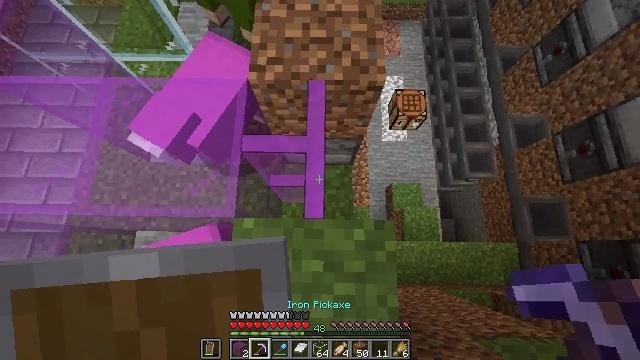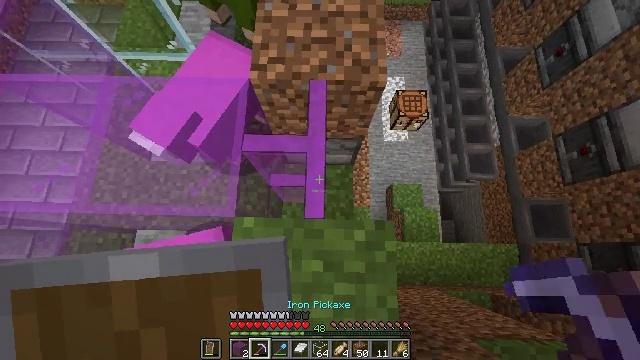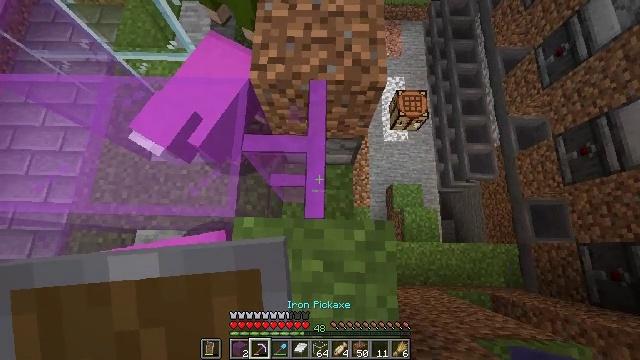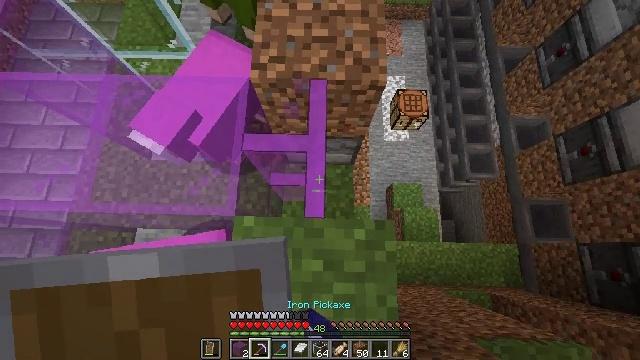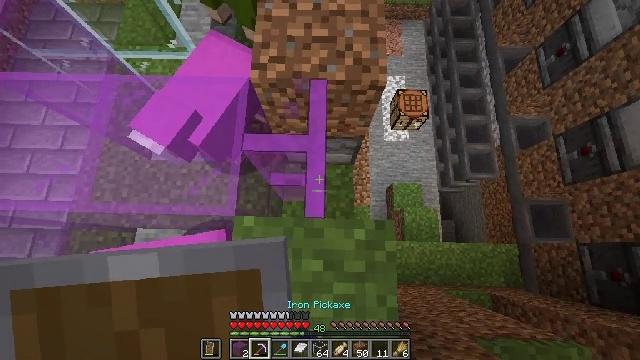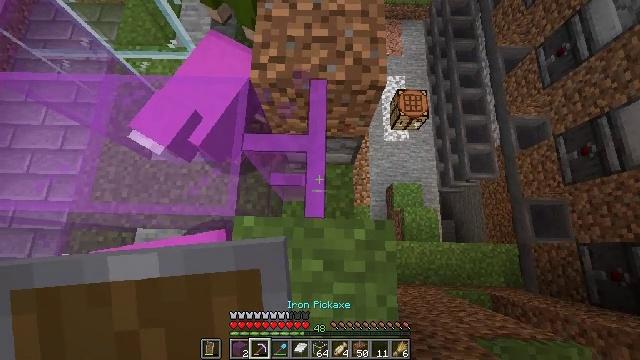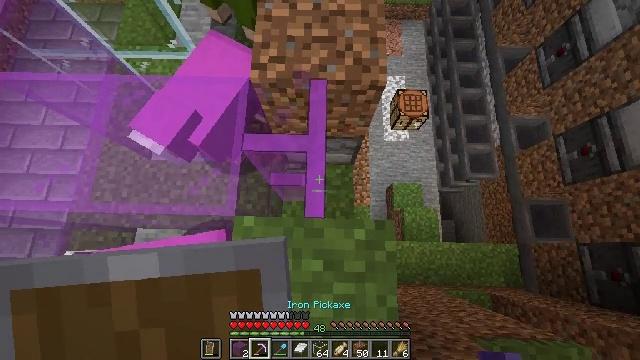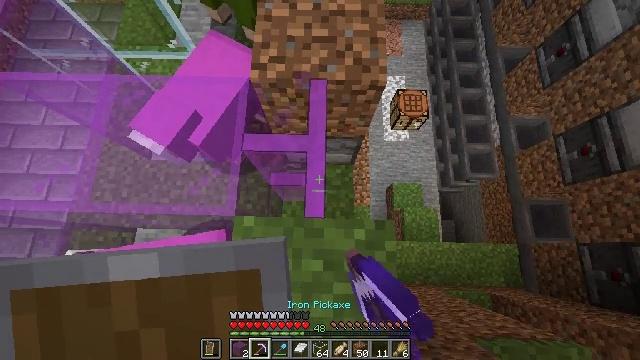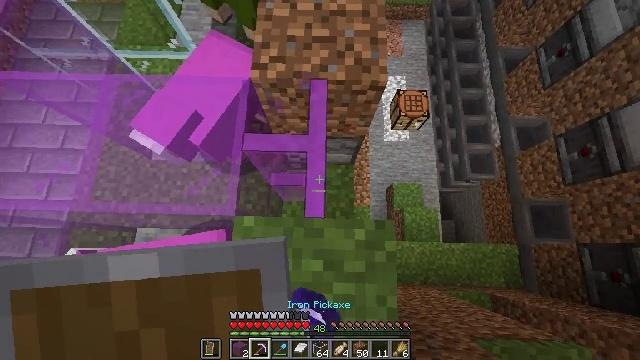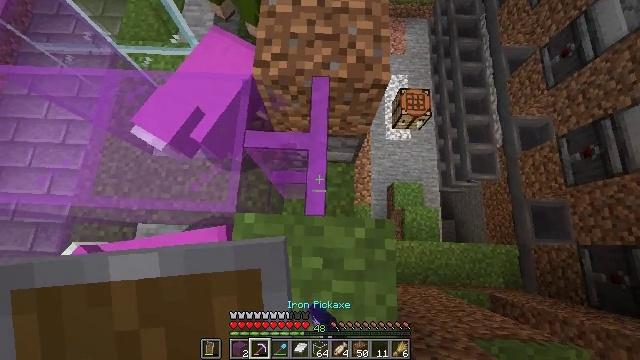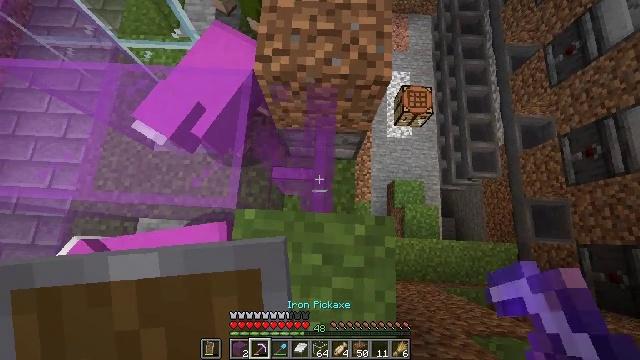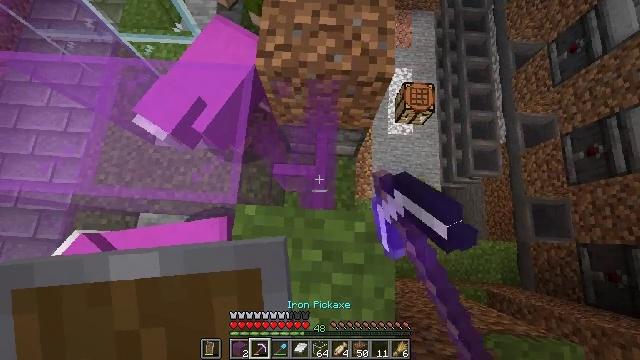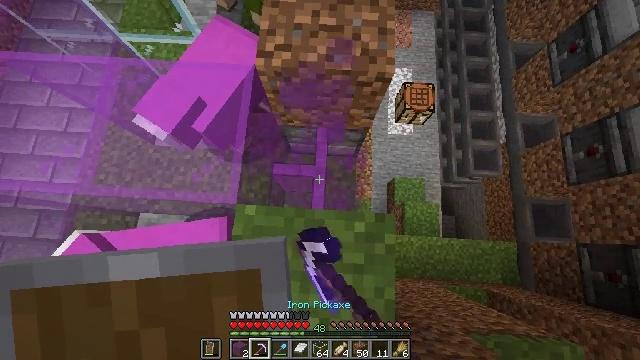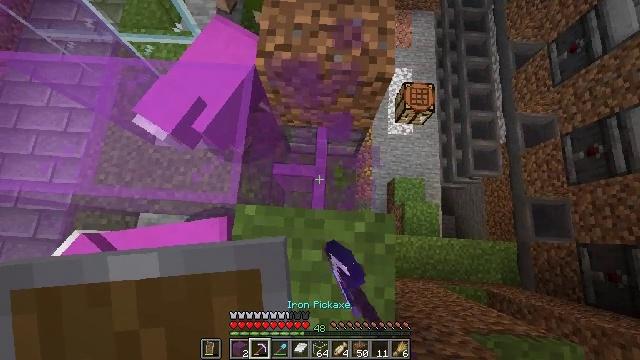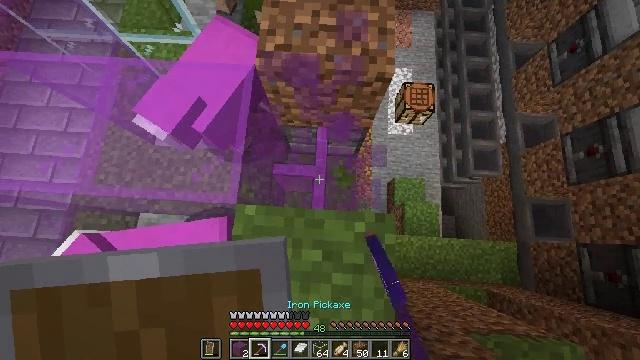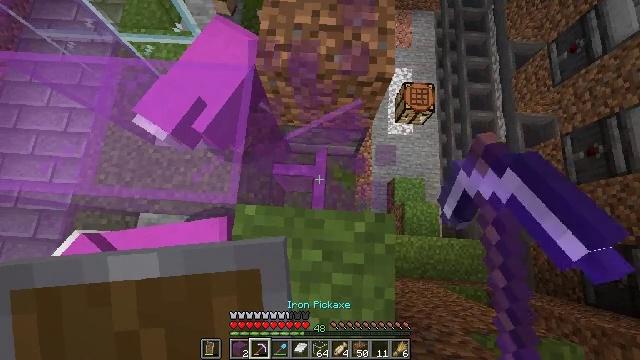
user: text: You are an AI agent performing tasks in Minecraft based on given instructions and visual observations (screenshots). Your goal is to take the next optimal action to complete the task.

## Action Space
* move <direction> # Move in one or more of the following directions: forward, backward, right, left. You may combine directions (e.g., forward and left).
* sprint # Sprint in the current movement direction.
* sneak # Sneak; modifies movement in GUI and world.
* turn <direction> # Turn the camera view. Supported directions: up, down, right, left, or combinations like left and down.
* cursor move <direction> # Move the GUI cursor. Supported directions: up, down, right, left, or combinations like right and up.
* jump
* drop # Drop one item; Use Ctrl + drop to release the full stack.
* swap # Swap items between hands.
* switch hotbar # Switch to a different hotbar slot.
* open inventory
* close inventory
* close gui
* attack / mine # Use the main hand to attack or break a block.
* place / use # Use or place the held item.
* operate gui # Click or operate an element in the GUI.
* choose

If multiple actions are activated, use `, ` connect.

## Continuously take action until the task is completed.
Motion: motion action
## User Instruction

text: Shatter the magenta stained glass pane.
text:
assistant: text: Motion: no_op
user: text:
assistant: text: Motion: attack / mine
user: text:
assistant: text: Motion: attack / mine
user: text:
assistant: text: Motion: attack / mine
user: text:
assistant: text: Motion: attack / mine
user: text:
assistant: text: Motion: attack / mine
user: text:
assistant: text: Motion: attack / mine
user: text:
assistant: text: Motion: attack / mine
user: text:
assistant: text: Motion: attack / mine
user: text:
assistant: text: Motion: attack / mine
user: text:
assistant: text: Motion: attack / mine
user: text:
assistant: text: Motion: attack / mine
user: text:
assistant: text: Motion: attack / mine
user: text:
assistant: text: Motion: attack / mine
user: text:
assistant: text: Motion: attack / mine
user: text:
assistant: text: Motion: attack / mine
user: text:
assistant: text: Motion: attack / mine
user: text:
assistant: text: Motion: attack / mine
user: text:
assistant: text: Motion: attack / mine
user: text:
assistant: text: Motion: attack / mine
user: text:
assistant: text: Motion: attack / mine
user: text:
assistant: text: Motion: attack / mine
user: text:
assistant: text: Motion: attack / mine
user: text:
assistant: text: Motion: attack / mine
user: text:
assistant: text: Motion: attack / mine
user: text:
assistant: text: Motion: attack / mine
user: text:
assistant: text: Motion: attack / mine
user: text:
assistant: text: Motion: attack / mine
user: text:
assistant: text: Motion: attack / mine
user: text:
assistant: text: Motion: no_op